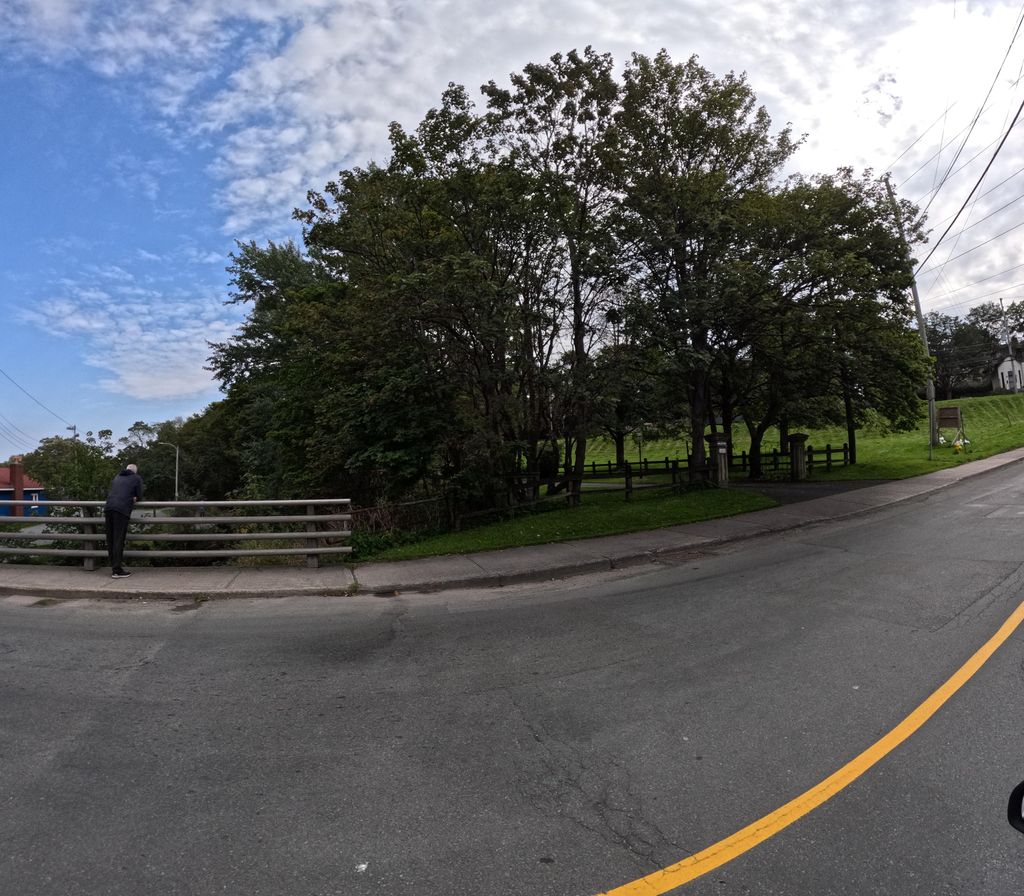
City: st_johns